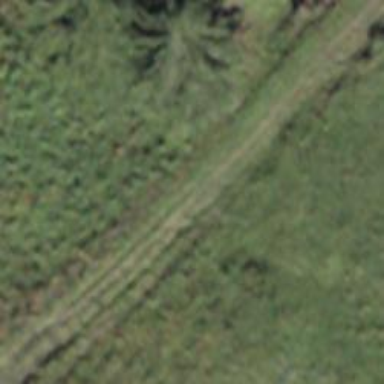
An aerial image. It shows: Track road with grade4 tracktype.